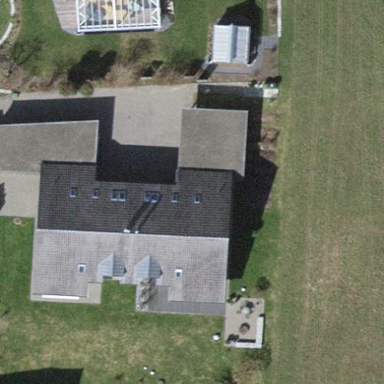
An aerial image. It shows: Detached building.